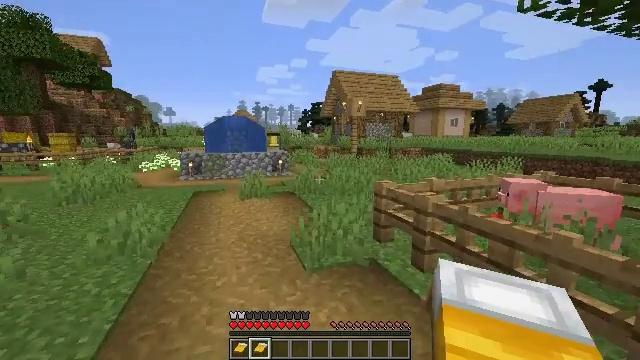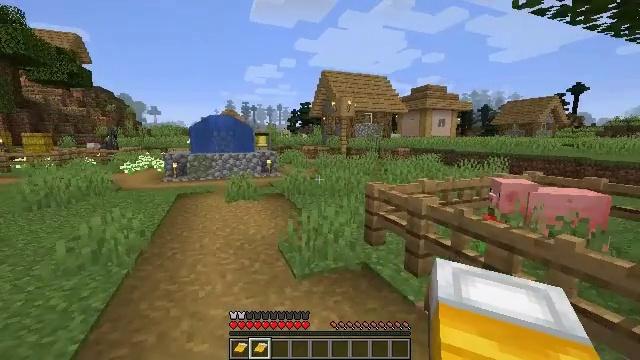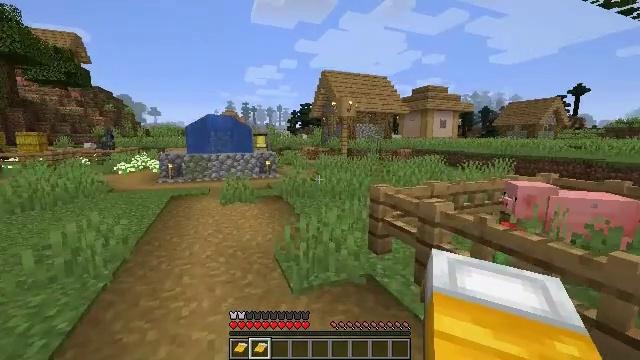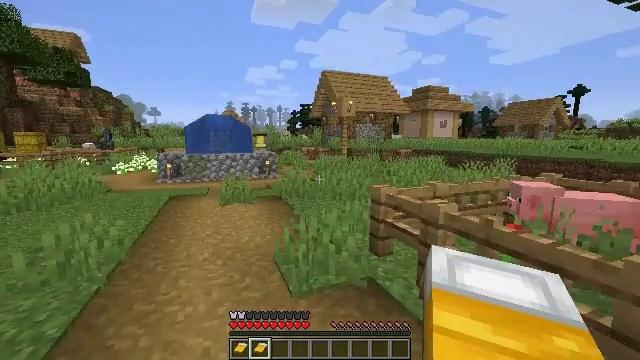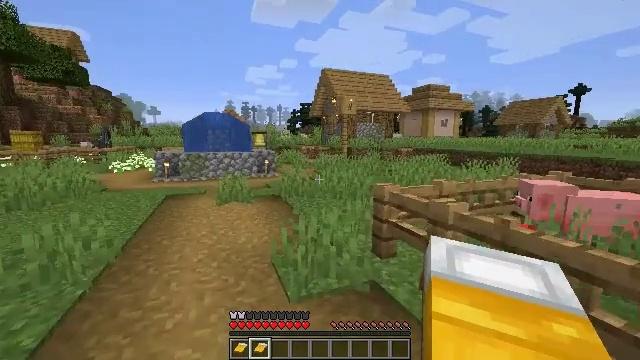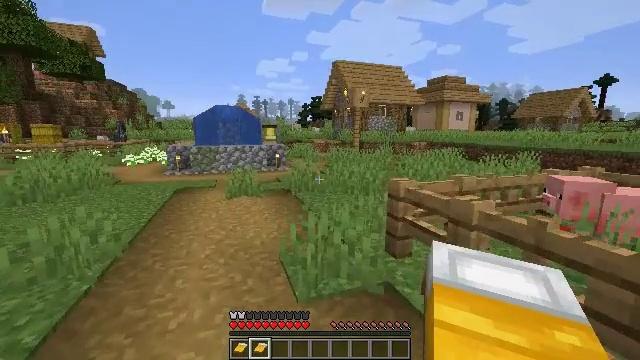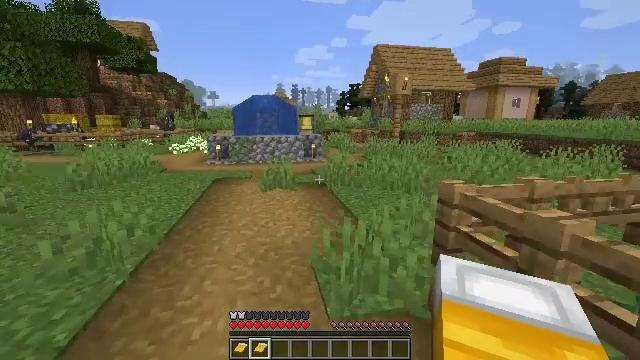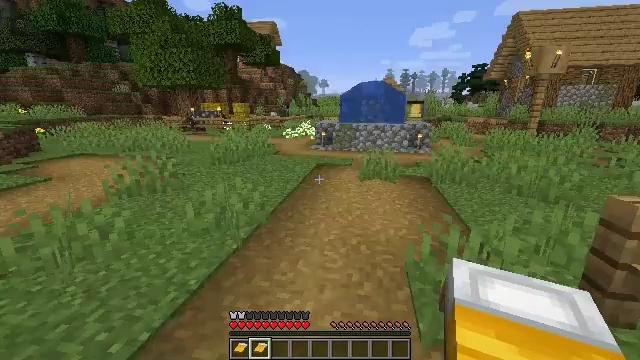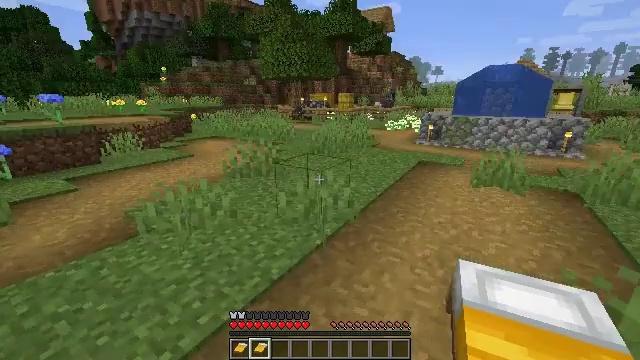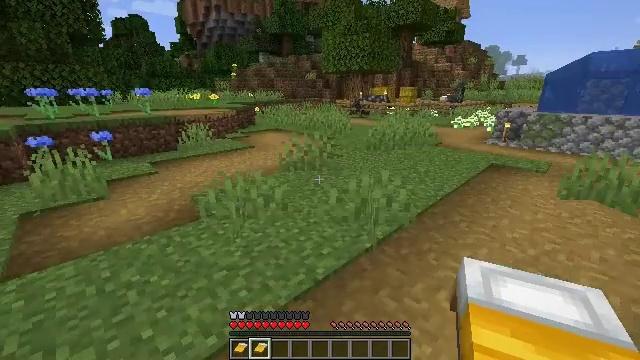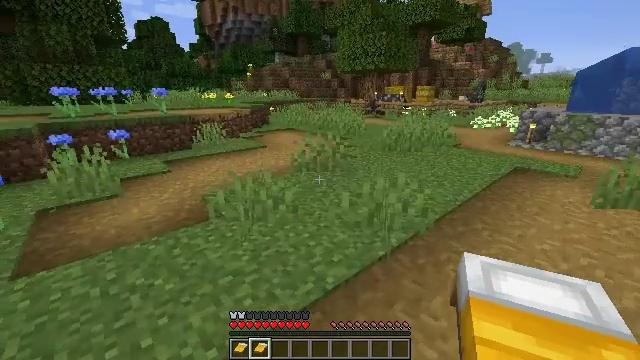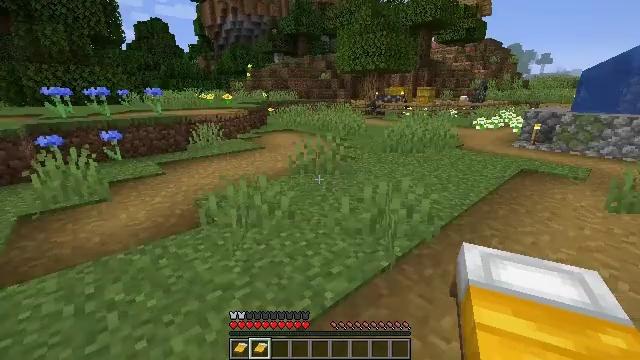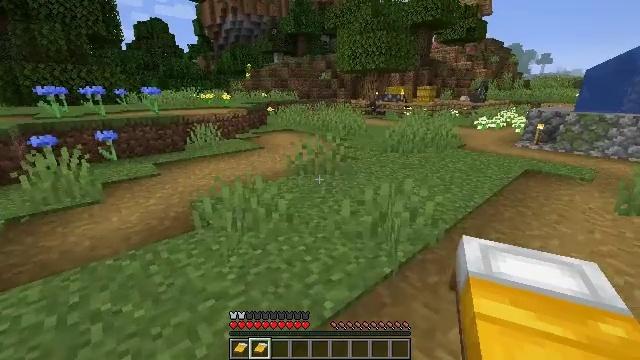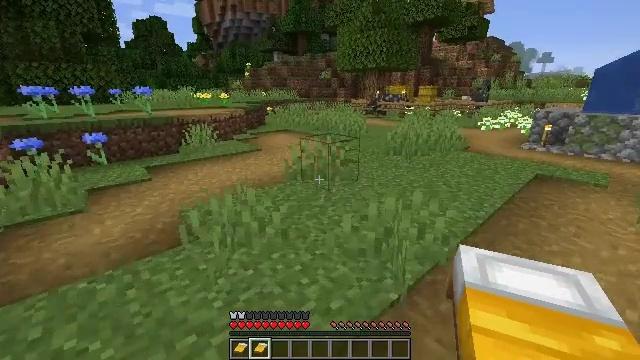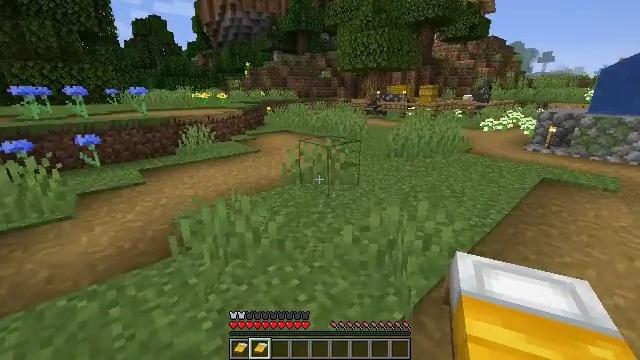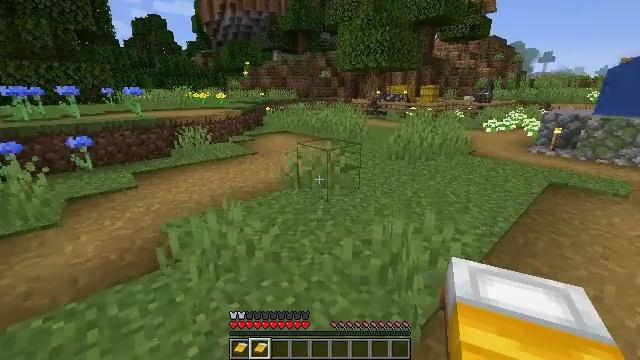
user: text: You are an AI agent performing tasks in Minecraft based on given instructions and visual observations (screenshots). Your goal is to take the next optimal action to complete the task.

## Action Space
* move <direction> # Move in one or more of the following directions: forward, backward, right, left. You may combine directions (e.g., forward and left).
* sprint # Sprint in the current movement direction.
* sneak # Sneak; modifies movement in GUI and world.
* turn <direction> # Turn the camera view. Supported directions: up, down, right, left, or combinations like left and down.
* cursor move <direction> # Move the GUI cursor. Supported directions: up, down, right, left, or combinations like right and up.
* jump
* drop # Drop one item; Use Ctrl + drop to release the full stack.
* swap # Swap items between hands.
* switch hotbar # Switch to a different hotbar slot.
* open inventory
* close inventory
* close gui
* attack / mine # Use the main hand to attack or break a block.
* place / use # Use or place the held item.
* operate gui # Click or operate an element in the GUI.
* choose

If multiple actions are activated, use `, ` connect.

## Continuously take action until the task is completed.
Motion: motion action
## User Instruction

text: Break the stripped oak log.
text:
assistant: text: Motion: move forward, turn right
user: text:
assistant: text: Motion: move forward
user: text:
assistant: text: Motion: move forward
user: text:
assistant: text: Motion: move forward
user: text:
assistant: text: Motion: move forward, turn left and down
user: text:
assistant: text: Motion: move forward, turn left and down
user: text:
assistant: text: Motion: move forward, turn left and down
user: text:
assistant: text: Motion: move forward, turn left and down
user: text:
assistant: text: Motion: move forward, turn left and down
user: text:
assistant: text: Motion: move forward, turn left
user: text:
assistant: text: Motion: move forward
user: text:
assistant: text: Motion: move forward
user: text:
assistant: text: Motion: move forward
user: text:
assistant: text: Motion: move forward
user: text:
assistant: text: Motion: move forward
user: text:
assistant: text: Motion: move forward
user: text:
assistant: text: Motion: move forward
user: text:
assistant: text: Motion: move forward
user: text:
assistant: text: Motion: move forward
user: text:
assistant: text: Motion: move forward
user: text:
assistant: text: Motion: move forward
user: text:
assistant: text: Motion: move forward
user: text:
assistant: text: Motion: move forward
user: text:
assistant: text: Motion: move forward
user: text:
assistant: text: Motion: move forward, turn left
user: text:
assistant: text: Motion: move forward, turn left
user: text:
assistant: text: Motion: move forward, turn left
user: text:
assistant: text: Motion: move forward, turn left
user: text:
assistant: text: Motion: move forward, turn left
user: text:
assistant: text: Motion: move forward, turn left